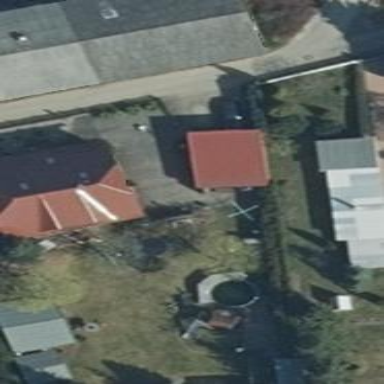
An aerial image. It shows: Simple and straightforward house.